Chest X-ray:
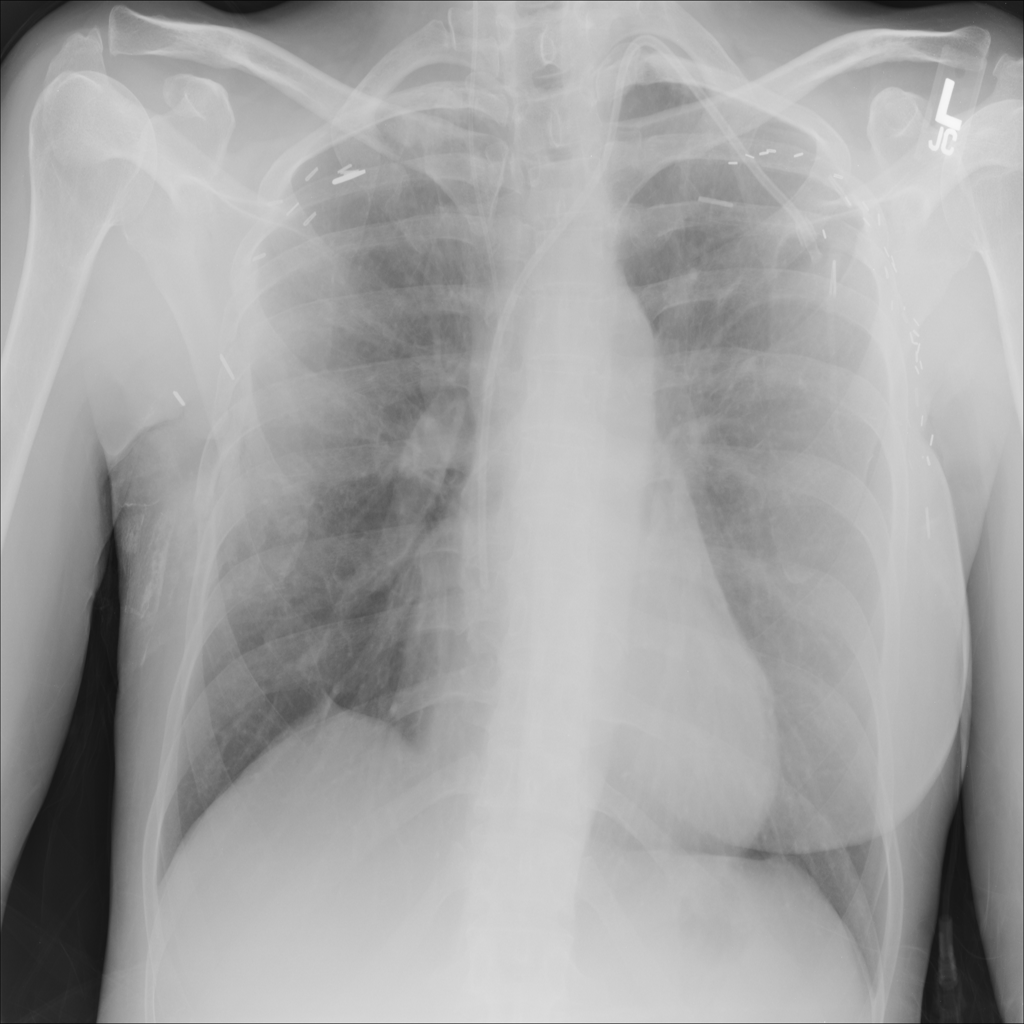
Findings: Consolidation
No abnormal finding: no